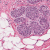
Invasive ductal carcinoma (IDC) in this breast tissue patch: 0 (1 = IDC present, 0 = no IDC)